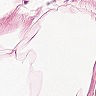
Metastatic tissue present: no